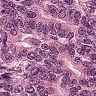
Metastatic tissue present: yes